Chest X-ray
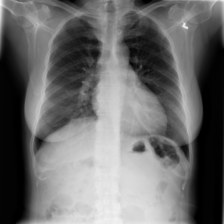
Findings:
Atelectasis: negative
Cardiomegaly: negative
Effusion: negative
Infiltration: negative
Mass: negative
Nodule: negative
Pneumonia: negative
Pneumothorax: negative
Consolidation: negative
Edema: negative
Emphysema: negative
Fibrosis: negative
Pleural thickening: negative
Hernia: negative